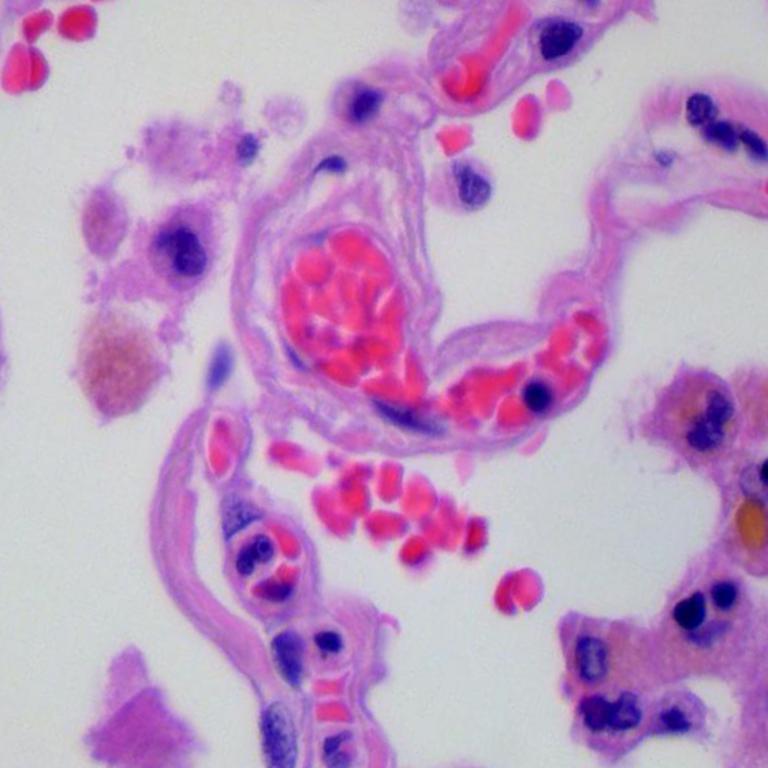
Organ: lung
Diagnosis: benign